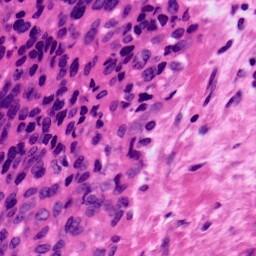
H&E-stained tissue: Ovarian